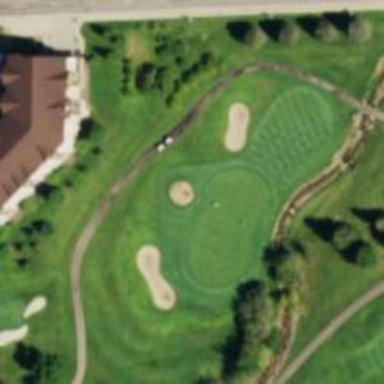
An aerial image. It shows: View of golf hole.